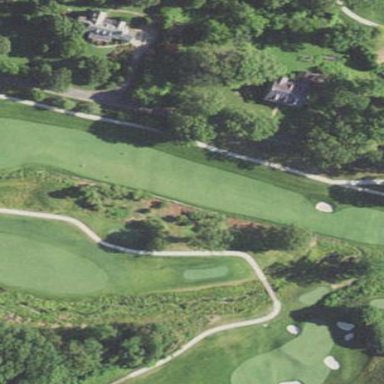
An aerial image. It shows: Grassy area designated as golf fairway.